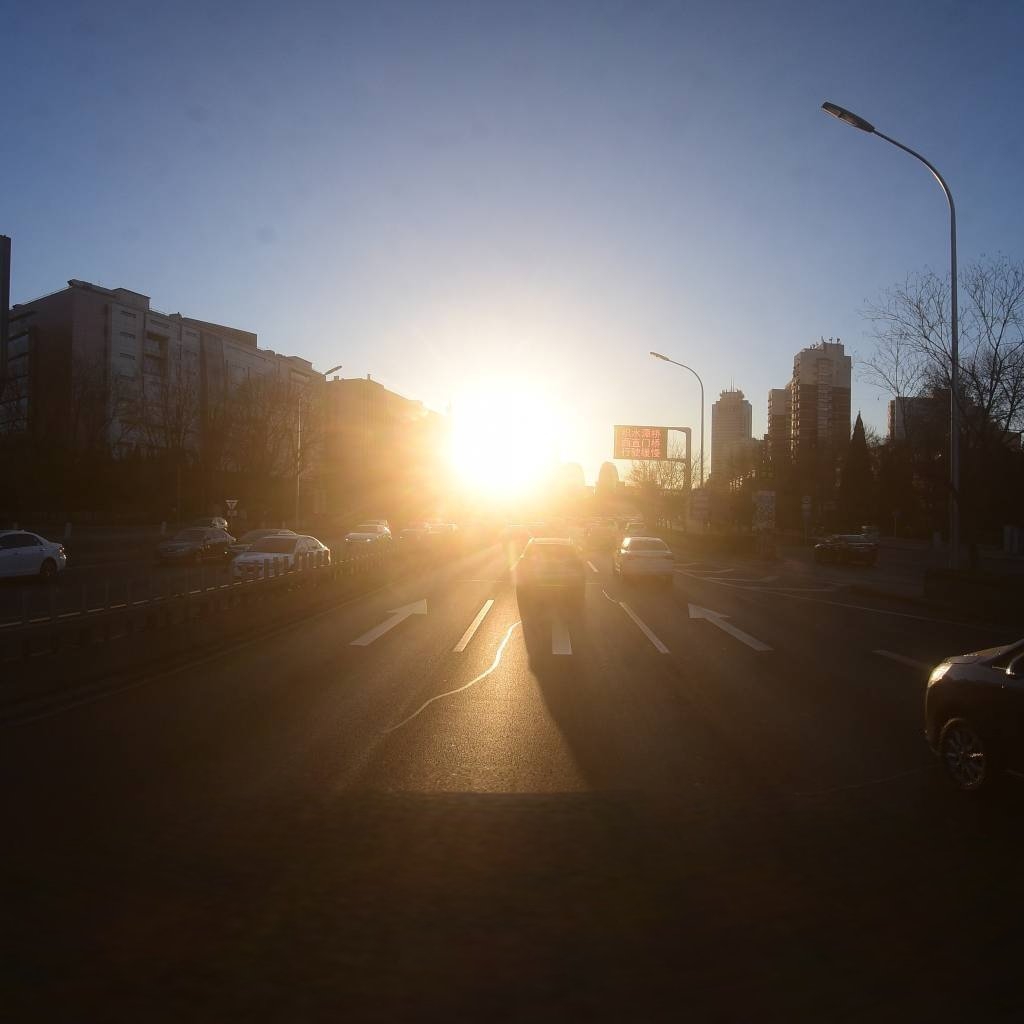
Region: Xicheng
Road damage annotations: longitudinal patch, longitudinal patch